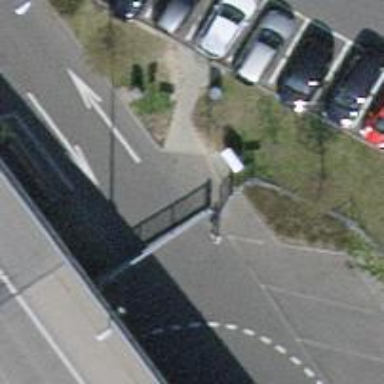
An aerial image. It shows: Gate.